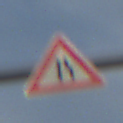
Verkehrszeichen: EinseitigVerengteFahrbahnRechts
Umgebung: Outdoor, Nature
Tageszeit: SunriseSunset
Wetter: PartlyCloudy
Licht: Natural
Jahreszeit: NotSpecified
Kontrast: MediumContrast